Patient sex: F
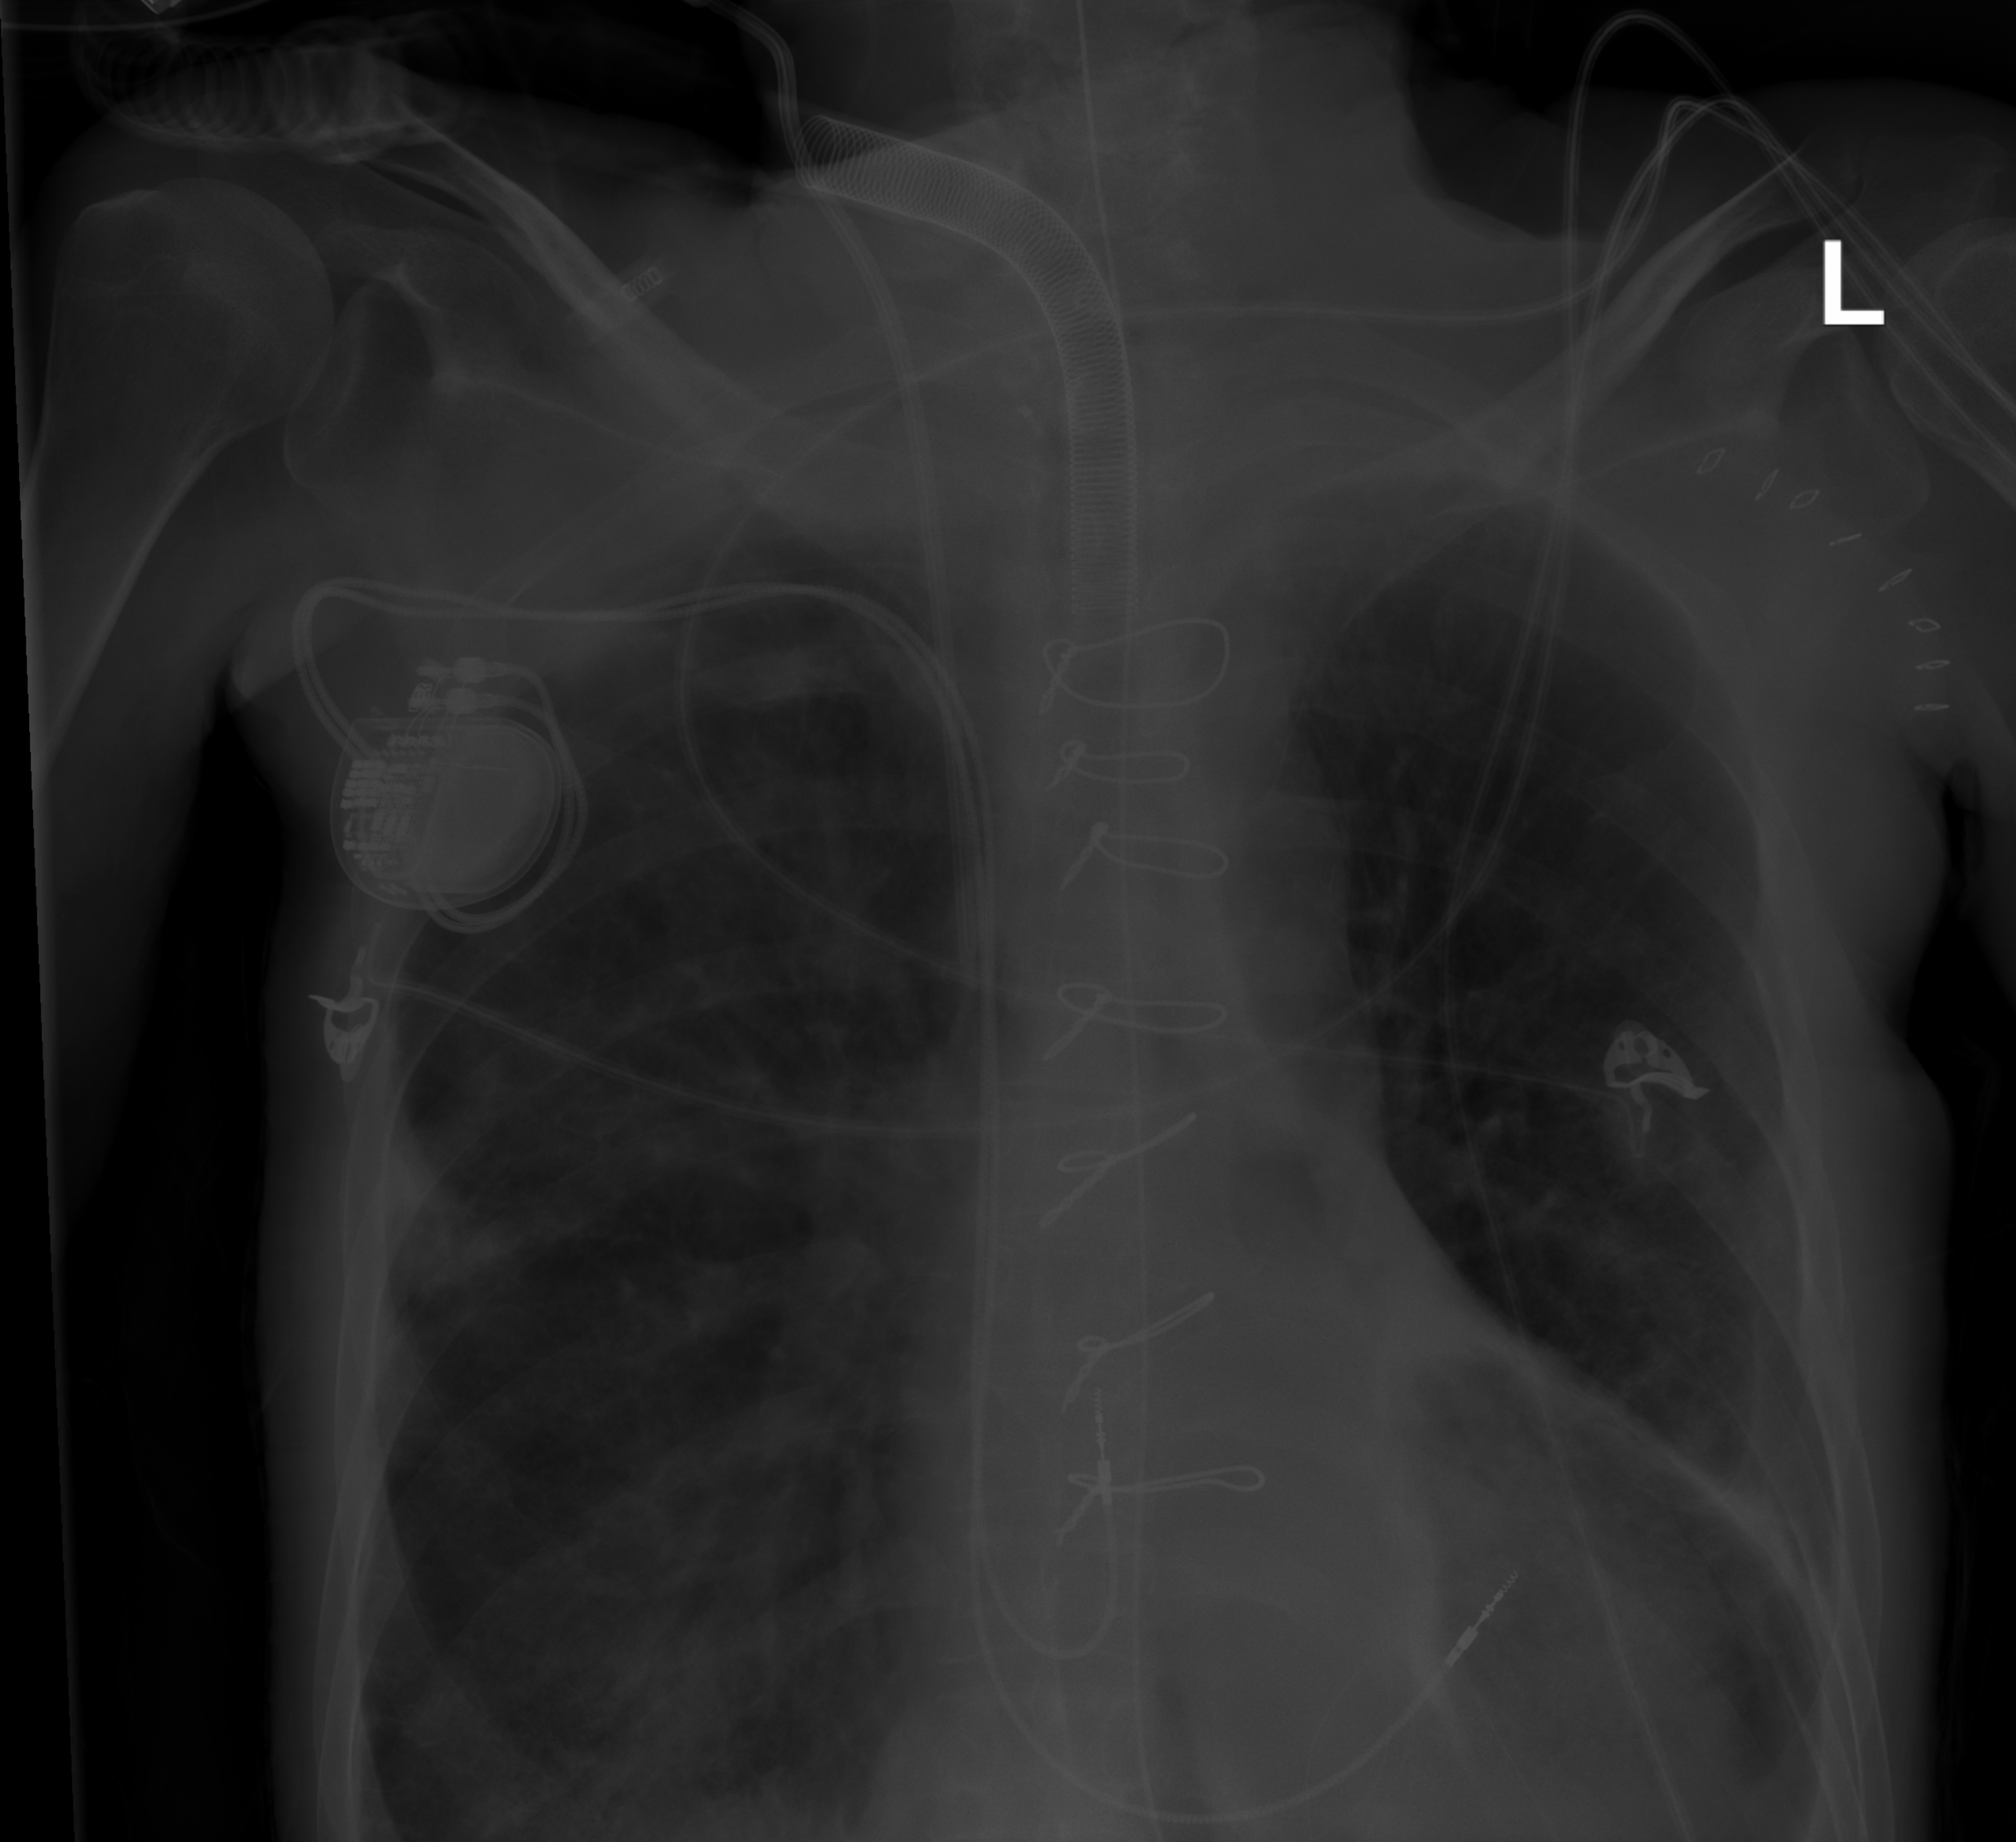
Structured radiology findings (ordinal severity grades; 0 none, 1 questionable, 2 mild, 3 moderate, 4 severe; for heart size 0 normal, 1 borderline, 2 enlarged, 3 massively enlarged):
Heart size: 0
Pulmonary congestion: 2
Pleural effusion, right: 0
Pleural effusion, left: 2
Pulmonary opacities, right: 2
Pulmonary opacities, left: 2
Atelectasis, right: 2
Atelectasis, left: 2